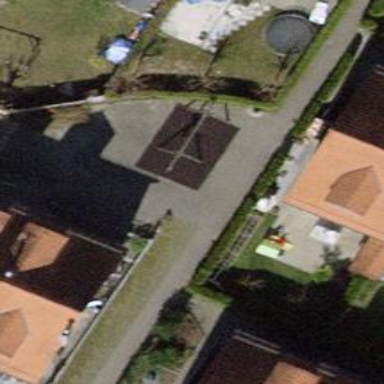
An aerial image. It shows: Playground with swings.